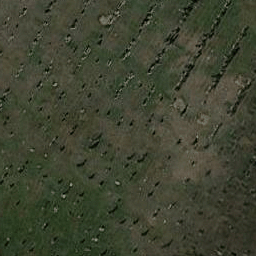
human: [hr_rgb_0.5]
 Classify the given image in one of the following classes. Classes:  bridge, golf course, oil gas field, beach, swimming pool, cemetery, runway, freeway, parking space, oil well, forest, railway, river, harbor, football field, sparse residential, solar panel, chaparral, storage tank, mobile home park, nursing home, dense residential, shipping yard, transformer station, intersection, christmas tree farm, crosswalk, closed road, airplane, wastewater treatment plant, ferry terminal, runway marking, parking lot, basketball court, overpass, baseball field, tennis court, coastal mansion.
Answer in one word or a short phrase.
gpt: cemetery